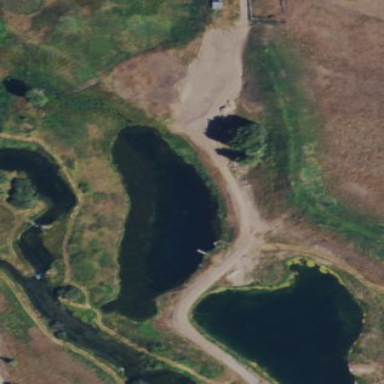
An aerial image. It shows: Lake with natural water.